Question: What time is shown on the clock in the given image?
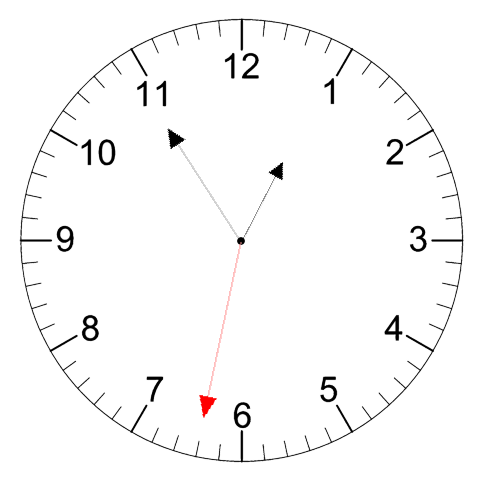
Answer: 12:54:32